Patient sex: M
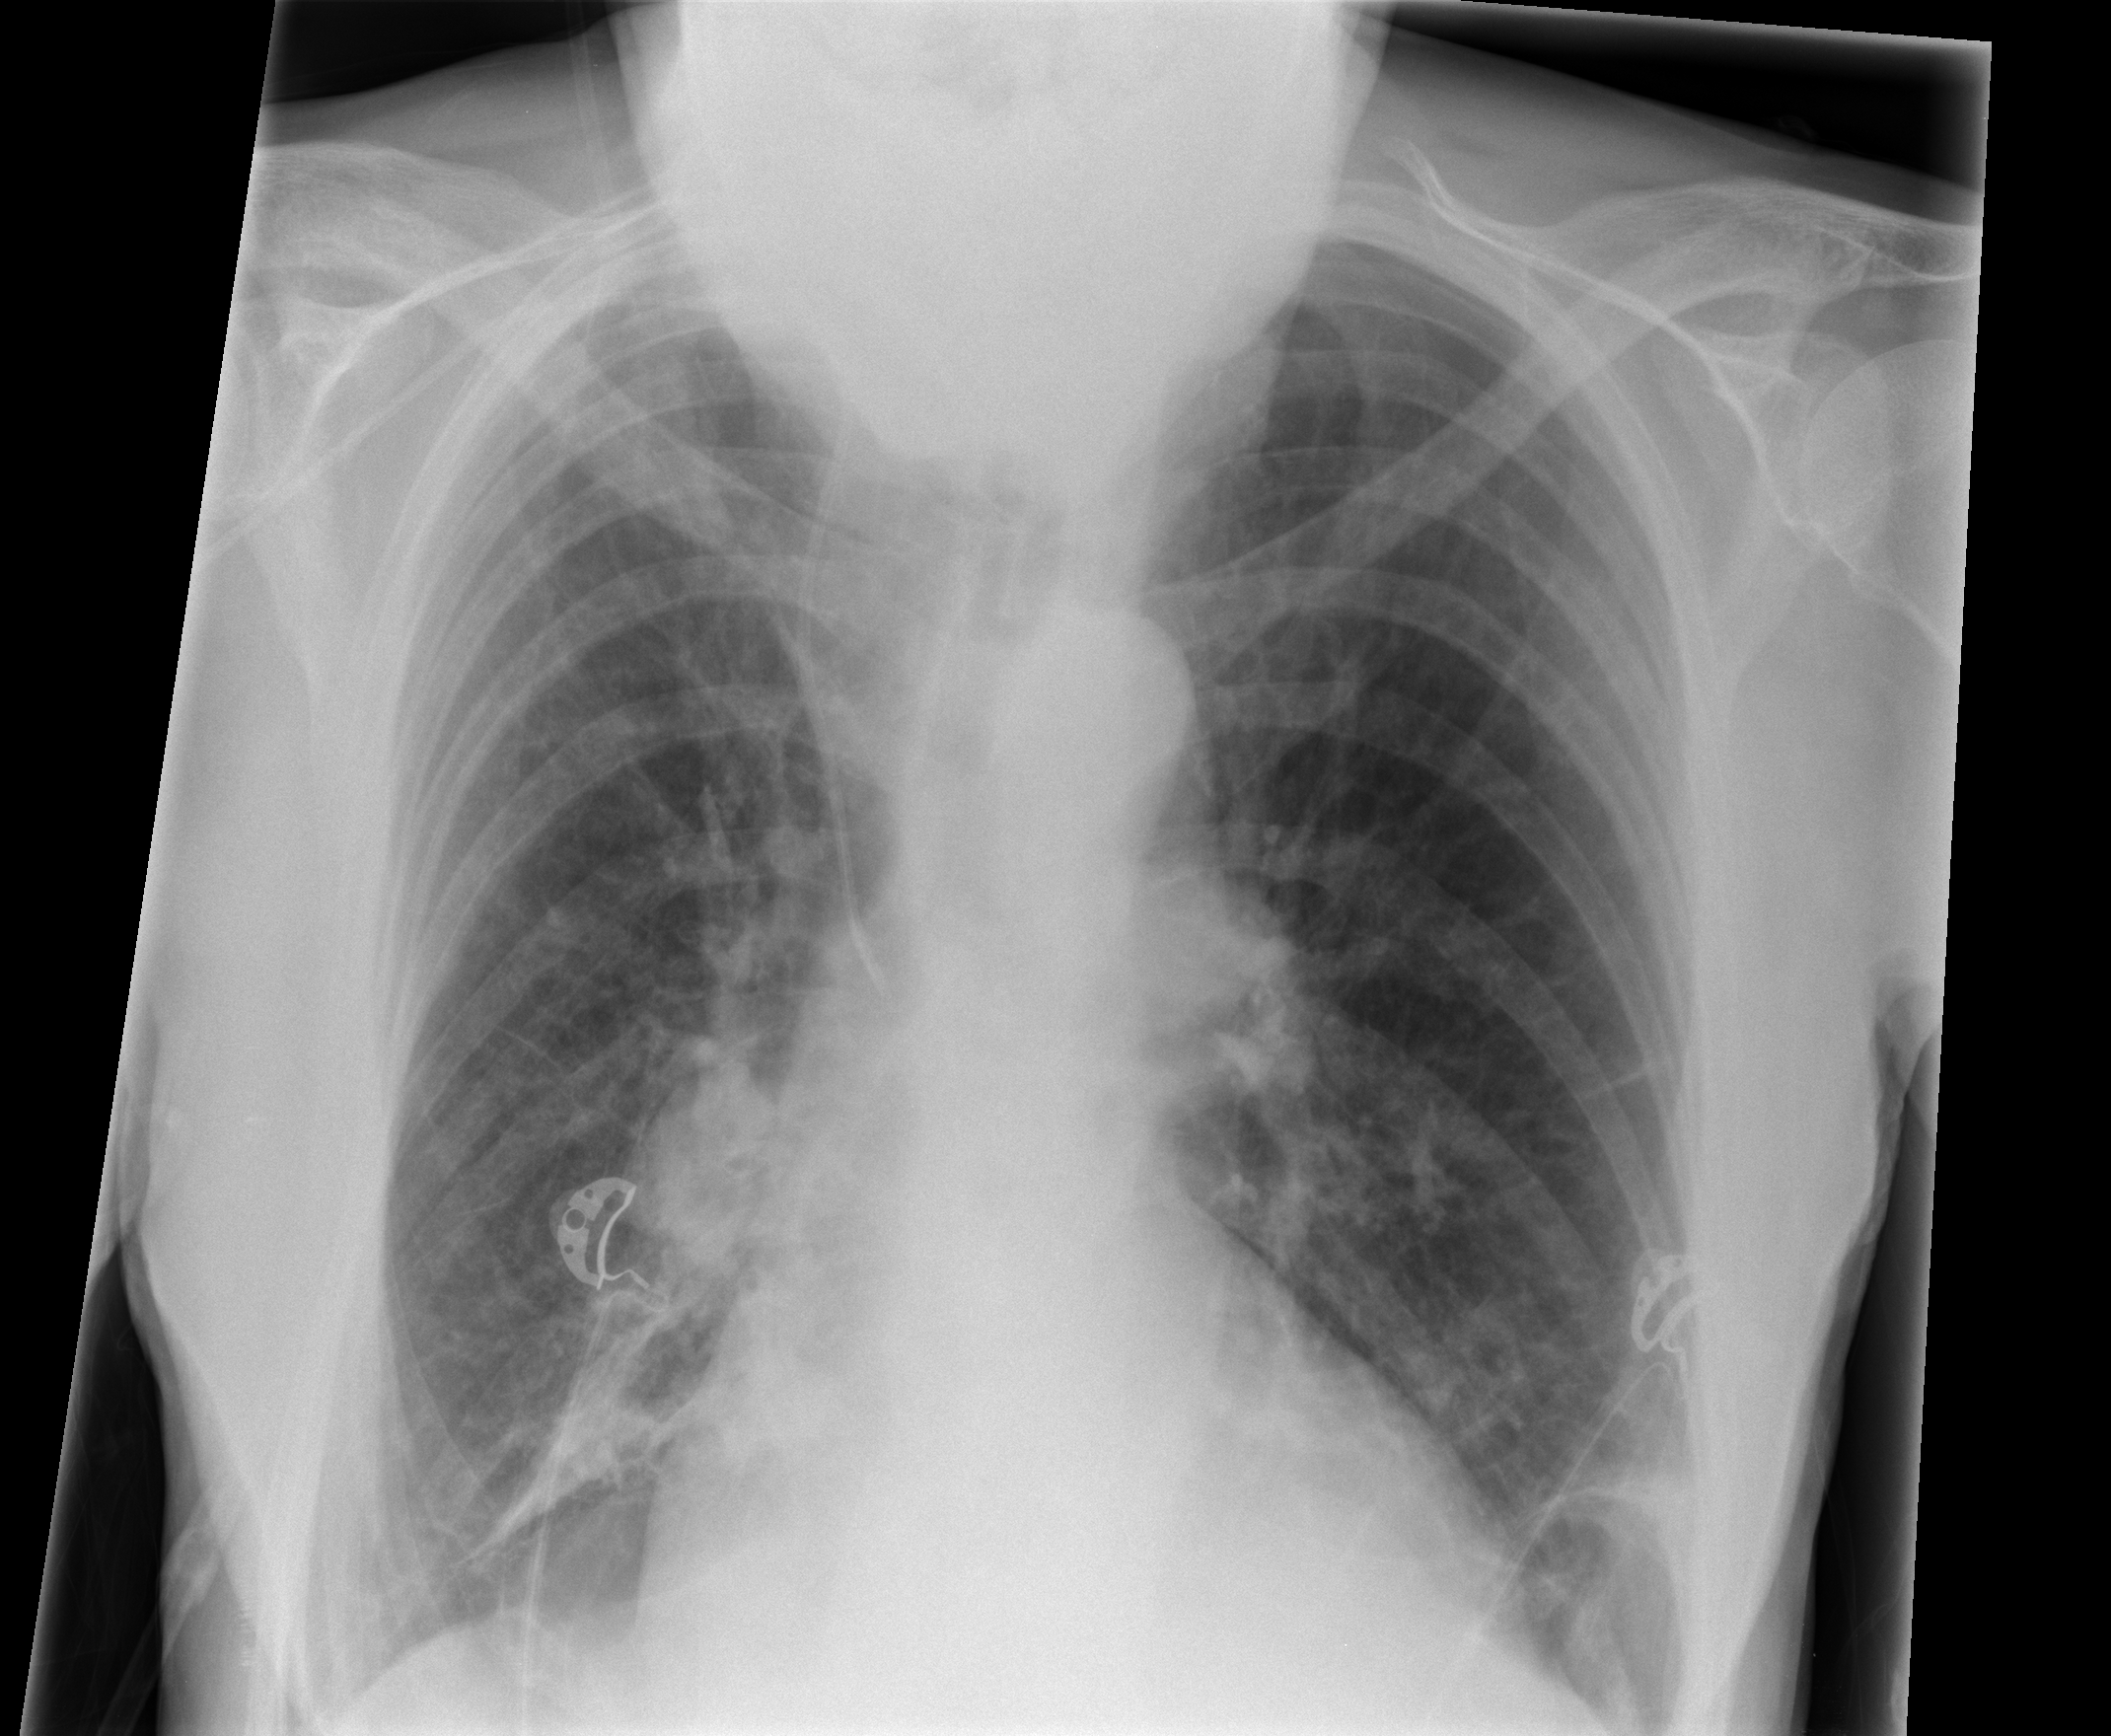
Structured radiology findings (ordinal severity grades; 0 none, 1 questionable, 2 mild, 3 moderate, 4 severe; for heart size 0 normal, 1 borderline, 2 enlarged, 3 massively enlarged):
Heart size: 2
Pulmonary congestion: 1
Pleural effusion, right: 0
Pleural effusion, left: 0
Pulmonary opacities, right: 2
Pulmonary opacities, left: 0
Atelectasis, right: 1
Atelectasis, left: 2